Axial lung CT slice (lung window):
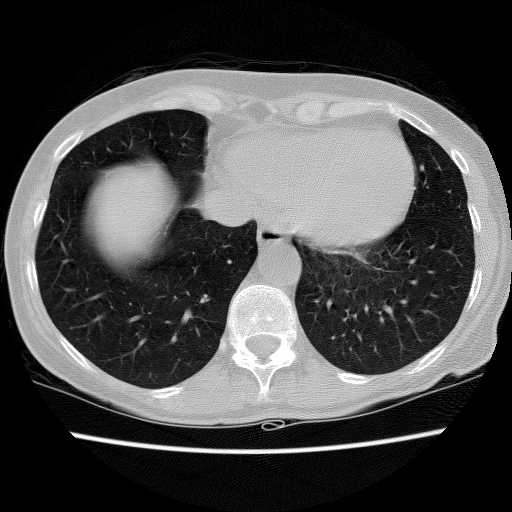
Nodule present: no